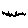
Label: zigzag